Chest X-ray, PA view. Patient: 57 years old, sex F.
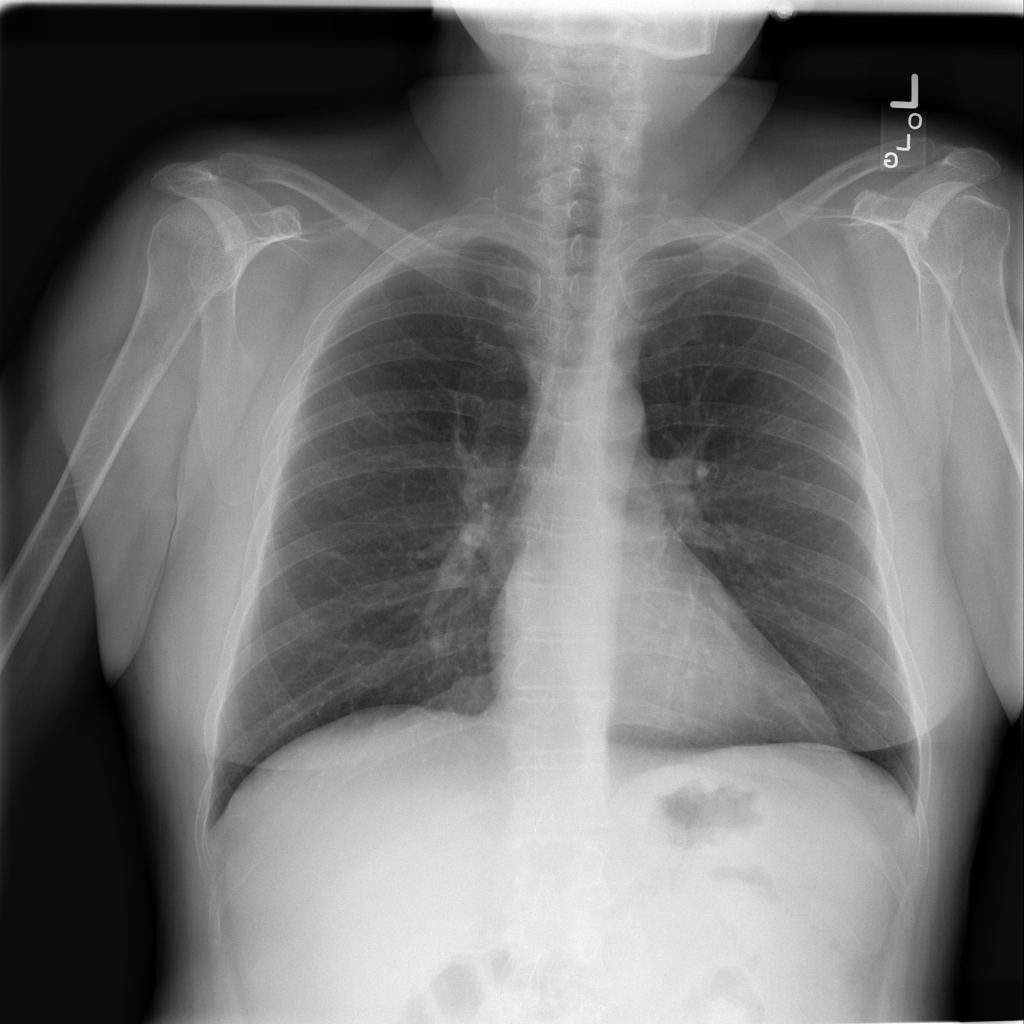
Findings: No Finding